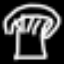
Label: mushroom